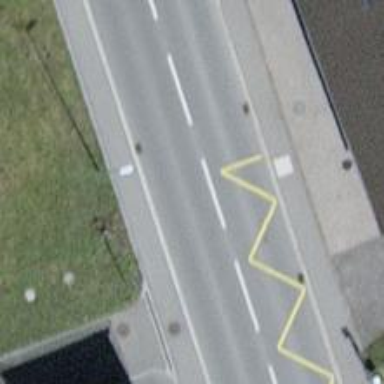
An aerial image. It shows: Public transport stop position.